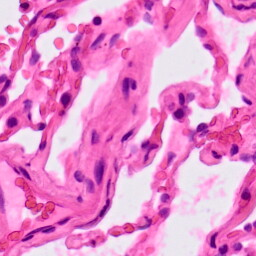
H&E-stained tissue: Lung